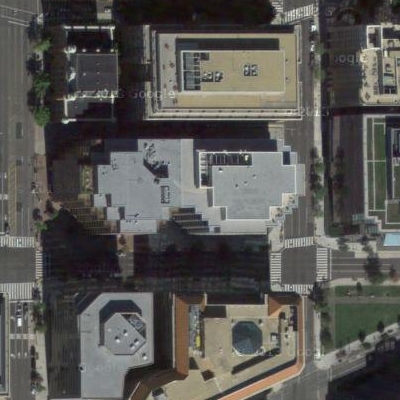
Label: cIndustry